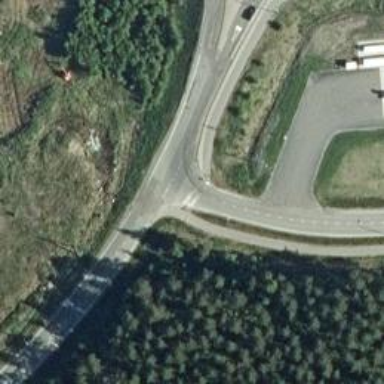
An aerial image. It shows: Marked crossing on asphalt cycleway.